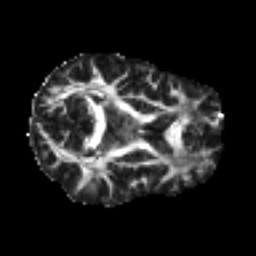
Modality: FA
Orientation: axial
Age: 33
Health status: ill
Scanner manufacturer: philips
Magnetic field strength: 3 T
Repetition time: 9 s
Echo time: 0.127 s